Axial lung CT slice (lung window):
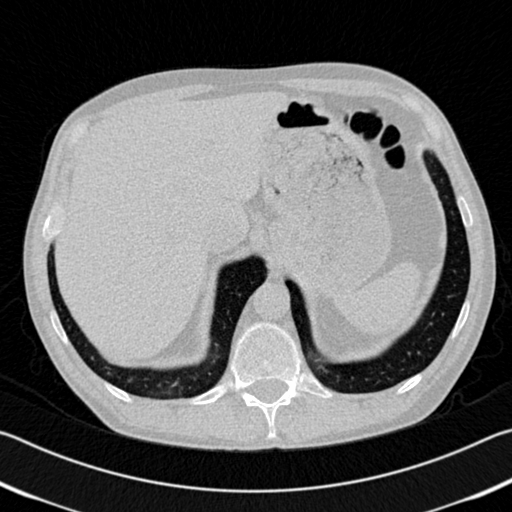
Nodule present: no